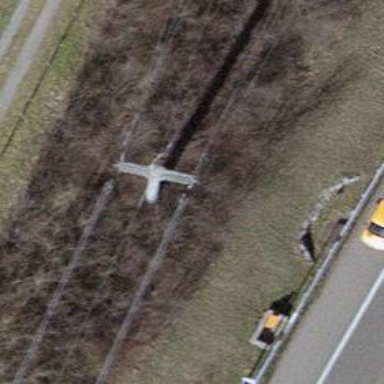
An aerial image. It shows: Power line with three cables.